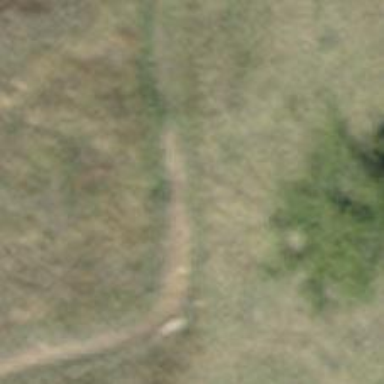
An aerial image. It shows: Path.